Question:
I'm using a 'DataGrid' in one of my layouts. I have successfully specified some static text to display when there are no results using 'setEmptyTableWidget(Widget)'. Usually, I pass something like 'new HTML("No results")'.
But... when I have more columns than I can fit within the view port (i.e., current display width of browser window), I do not see all column headers, nor can I scroll to (the right to) view them.
I have a layout that supports scrolling when there IS data! But the horizontal scrollbar DOES NOT appear when there is no data. I cannot see my way out of this problem.
Any hints or suggestions are welcomed.
Here's my layout... (you will see where I call 'setEmptyTableWidget' in 'PagingDataTableDatGrid#initGrid(DataGridConfiguration)''s method implementation below).
'''
<!DOCTYPE ui:UiBinder SYSTEM "http://dl.google.com/gwt/DTD/xhtml.ent">
<ui:UiBinder xmlns:ui="urn:ui:com.google.gwt.uibinder"
xmlns:gwt="urn:import:com.google.gwt.user.client.ui"
xmlns:com="urn:import:org.spp.im.mui.gwt.client.module.common.widget.grid">
<ui:with field="res" type="org.spp.im.mui.gwt.client.resources.UiResources" />
<ui:with field="msg" type="org.spp.im.mui.gwt.shared.i18n.UiMessages" />
<!-- Layout -->
<gwt:DockLayoutPanel width="100%" height="100%" styleName="{res.style.container}" unit="PX">
<gwt:north size="25">
<gwt:HorizontalPanel width="100%">
<!-- Buttons -->
<gwt:cell horizontalAlignment="ALIGN_RIGHT">
<com:GridButtonBar ui:field="bar" />
</gwt:cell>
</gwt:HorizontalPanel>
</gwt:north>
<gwt:center>
<!-- Grid -->
<com:ReadOnlyGrid ui:field="grid" width="100%" />
</gwt:center>
<gwt:south size="25">
<gwt:HorizontalPanel width="100%">
<!-- Pagination controls -->
<gwt:cell horizontalAlignment="ALIGN_LEFT">
<com:CustomPager ui:field="pager" width="225px" />
</gwt:cell>
</gwt:HorizontalPanel>
</gwt:south>
</gwt:DockLayoutPanel>
</ui:UiBinder>
'''
'ReadOnlyGrid' is a custom implementation...
'''
public class ReadOnlyGrid extends PagingDataTableDataGrid<DataRow> {
private Set<Column<DataRow, ?>> columns = new HashSet<Column<DataRow, ?>>();
// preferred constructor in most cases
public ReadOnlyGrid() {
super();
}
public ReadOnlyGrid(final DataGridConfiguration config) {
super(config);
}
@Override
protected Set<Column<DataRow, ?>> allColumns() {
return columns;
}
@Override
// first column always has default ascending sort order
public void initTableColumns(final DataGrid<DataRow> dataGrid, final DataTable table,
final ListHandler<DataRow> sortHandler) {
Column<DataRow, String> column;
final int totalColumns = table.getColumnCount();
String columnName = null;
ColumnHints columnHints = null;
for (int col = 0; col < totalColumns; col++) {
final int c = col;
columnName = table.getColumnName(c);
columnHints = table.getColumnHints(columnName);
if (columnHints.isVisible()) {
column = new Column<DataRow, String>(new DataTableCell()) {
@Override
public String getValue(final DataRow row) {
String result = "";
if (row != null) {
result = row.get(c);
}
return result;
}
};
column.setSortable(true);
sortHandler.setComparator(column, new Comparator<DataRow>() {
@Override
public int compare(final DataRow r1, final DataRow r2) {
final String one = r1.get(c);
final String two = r2.get(c);
if (one == null ^ two == null) {
return one == null ? -1 : 1;
}
if (one == null && two == null) {
return 0;
}
return one.compareToIgnoreCase(two);
}
});
final String header = columnHints.getColumnHeader() == null ? columnName : columnHints.getColumnHeader();
// create the column header
// header should have the same alignment as the column data
dataGrid.addColumn(column, createHeader(header, columnHints.getColumnAlignment()));
// keep track of columns added
allColumns().add(column);
// Set the column width
dataGrid.setColumnWidth(column, columnHints.getColumnWidth(), Unit.PX);
// Set the column alignment
if (columnHints.getColumnAlignment() != null) {
column.setHorizontalAlignment(columnHints.getColumnAlignment());
}
else {
column.setHorizontalAlignment(HasHorizontalAlignment.ALIGN_RIGHT);//default
}
if (c == 0) {
dataGrid.getColumnSortList().push(column);
}
}
}
}
@Override
protected void initTableRows(final DataTable table) {
setDataList(table.allRows());
}
private SafeHtml createHeader(final String columnHeaderHtml, HasHorizontalAlignment.HorizontalAlignmentConstant columnHeaderAlignment) {
columnHeaderAlignment = columnHeaderAlignment == null ? HasHorizontalAlignment.ALIGN_RIGHT : columnHeaderAlignment;
final String ch = replaceCrWithBr(columnHeaderHtml);
final SafeHtmlBuilder sb = new SafeHtmlBuilder();
sb.appendHtmlConstant("<div align="" + columnHeaderAlignment.getTextAlignString() + "">")
.appendHtmlConstant(ch).appendHtmlConstant("</div>");
final SafeHtml header = sb.toSafeHtml();
return header;
}
private String replaceCrWithBr(final String value) {
String result = value;
if (value.contains(App.INSTANCE.carriage_return())) {
result = value.replace(App.INSTANCE.carriage_return(), App.INSTANCE.separator());
}
return result;
}
}
'''
And 'PagingDataTableDataGrid'...
'''
public abstract class PagingDataTableDataGrid<T extends DataRow> extends Composite {
private DataGrid<T> dataGrid;
private ListDataProvider<T> dataProvider;
private ResizeLayoutPanel wrapper;
// default, use in UiBinder template when you just want to @UiField inject a subclass
public PagingDataTableDataGrid() {
this(new DefaultDataGridConfiguration());
}
// alternate, use in UiBinder template when you want to create an instance
// yourself, user to inject w/ @UiField(provided=true)
public PagingDataTableDataGrid(final DataGridConfiguration config) {
wrapper = new ResizeLayoutPanel();
wrapper.setWidth("100%");
wrapper.setStyleName(UiResources.INSTANCE.style().gridWrapper());
initWidget(wrapper);
initGrid(config);
}
private void initGrid(final DataGridConfiguration config) {
dataGrid = new DataGrid<T>(config.getPageSize(), config.getResources());
final HTML noResults = new HTML(UiMessages.INSTANCE.no_results());
dataGrid.setEmptyTableWidget(noResults);
wrapper.clear();
wrapper.add(dataGrid);
}
public void setInput(final DataTable table) {
resetTableColumns();
dataProvider = new ListDataProvider<T>();
dataProvider.setList(new ArrayList<T>());
final ListHandler<T> sortHandler = new ListHandler<T>(dataProvider.getList());
dataGrid.addColumnSortHandler(sortHandler);
initTableColumns(dataGrid, table, sortHandler);
initTableRows(table);
dataProvider.addDataDisplay(dataGrid);
// trigger sort client-side
ColumnSortEvent.fire(dataGrid, dataGrid.getColumnSortList());
GridUtil.setStyles(this.dataGrid);
}
protected abstract Set<Column<T, ?>> allColumns();
// see
// http://stackoverflow.com/questions/<PHONE>/remove-all-columns-from-a-celltable
// concrete classes are forced to maintain a handle on all columns added
private void resetTableColumns() {
for (final Column<T, ?> column : allColumns()) {
dataGrid.removeColumn(column);
}
allColumns().clear();
}
/**
* Add columns to this grid
*
* @param dataGrid
* a GWT DataGrid implementation
* @param table
* the model data
* @param sortHandler
* a GWT ListHandler implementation
*/
protected abstract void initTableColumns(DataGrid<T> dataGrid, DataTable table, ListHandler<T> sortHandler);
/**
* Add rows to this grid
* @param table the model data
*/
protected abstract void initTableRows(DataTable table);
protected void setDataList(final List<T> dataList) {
final List<T> list = dataProvider.getList();
list.addAll(dataList);
dataProvider.refresh();
}
public DataGrid<T> getDataGrid() {
return dataGrid;
}
}
'''
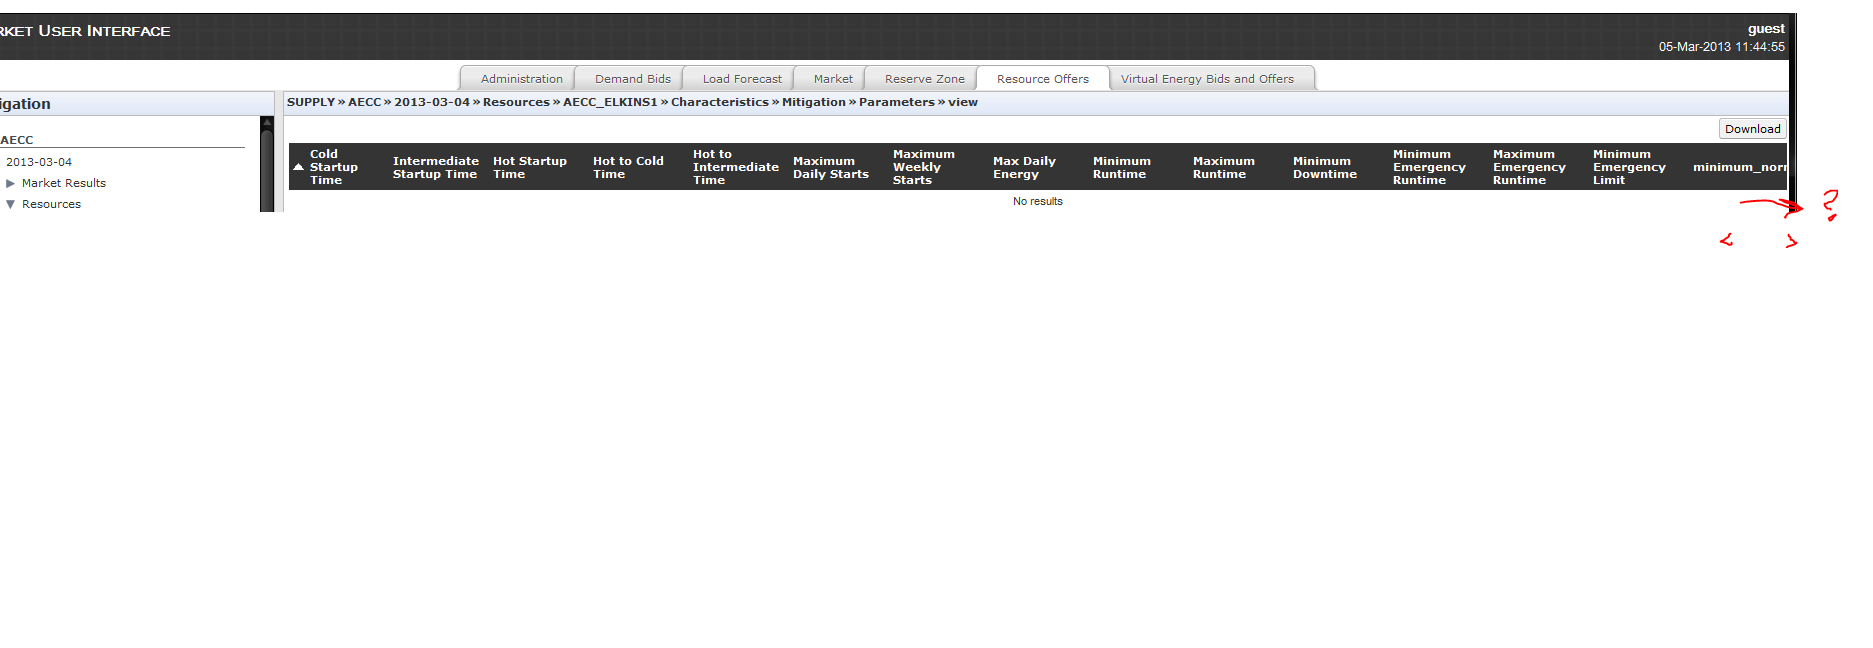
Answer: So, as a "hack" I managed to get the behavior I wanted by using an insanely large pixel value for the width of the 'Widget'.
E.g.,
'''
Label noResults = new Label("No results");
noResults.setWidth("20000px");
'''
This has the effect of pushing the text of the label all the way to the left, instead of it being centered underneath the column headers. But I can live w/ that, b/c the column headers are then scrollable.